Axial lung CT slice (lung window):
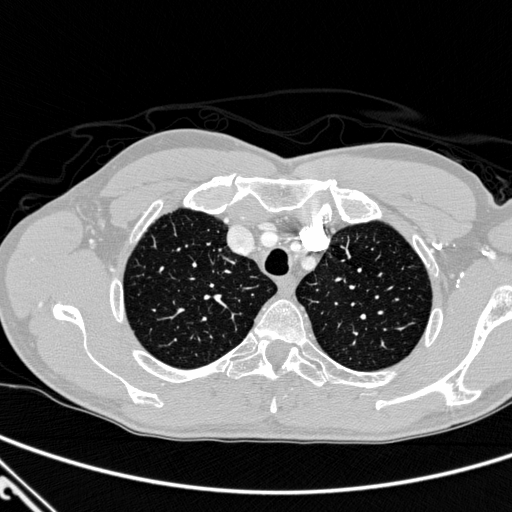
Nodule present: no